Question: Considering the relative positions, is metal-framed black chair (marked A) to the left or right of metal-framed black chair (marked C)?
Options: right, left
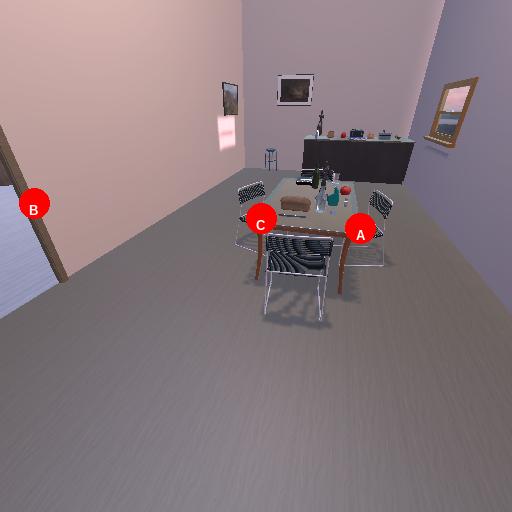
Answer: right